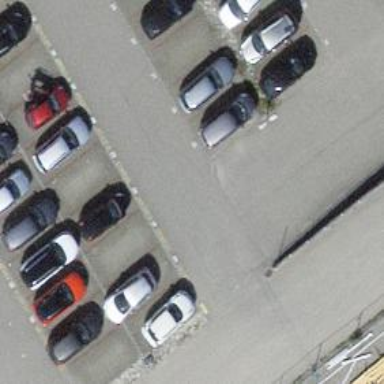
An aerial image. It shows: Parking aisle designated as service road.